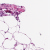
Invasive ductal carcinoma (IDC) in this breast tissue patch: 0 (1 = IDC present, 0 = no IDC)